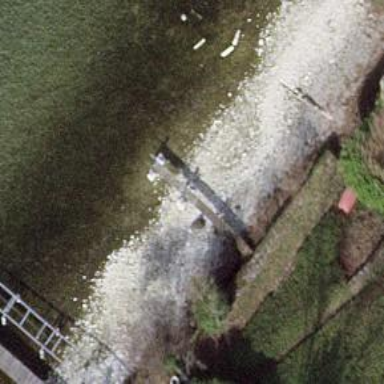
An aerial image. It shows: Man-made pier.